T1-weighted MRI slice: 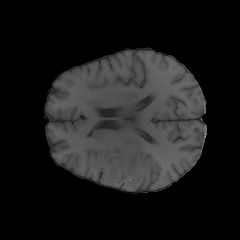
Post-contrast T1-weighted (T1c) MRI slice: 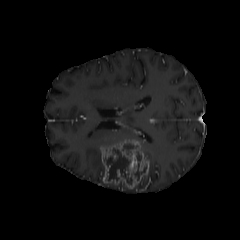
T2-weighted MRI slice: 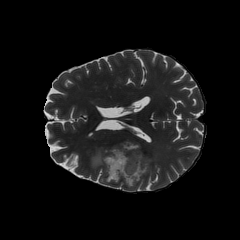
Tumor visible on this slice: yes